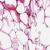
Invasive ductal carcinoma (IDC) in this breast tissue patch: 0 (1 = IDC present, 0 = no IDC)